Question: I've found various solutions to this issue but they don't seem to work. I have a query that returns a single result that has about 6 nested rows in it. The rough shape is:
'''
<ItemGroup>
<Item />
<Item />
<Item />
<Item />
</ItemGroup>
'''
with each Item having about 8 elements in it. I'm using FOR XML AUTO, TYPE to produce the XML. The query has a <URL> for its max return size in Seems sensible. Didn't work.
If I output to grid I get an error about an unclosed string:

My next attempt to fix was just to output the results to a file. I don't see any options for changing the amount of data (max) to return there, so I assume it's unlimited. However, dumping the result to a file resulted in the exact same problem: 1 row x 256 columns in the result text.
Can this be fixed? Is this a bug in SSMS 2014? The exact version is 12.0.2000.8. My next step will be to just send the result rows to a node.js script and manipulate the XML there instead.
: I ran the query through node and the shaping I was doing with 'FOR XML AUTO, TYPE' is clearly goofed up. The result doc was 35MB. But if I run the query without the shaping I get a 9 row result set. Still: I would not have been able to figure that out with SSMS, even when outputting directly to a file.
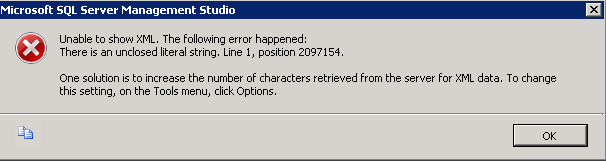
Answer: It's been a month and I didn't get much of a resolution to this. My real solution was to not use 'FOR XML AUTO, TYPE'. Not because it's broken, but because it's too easy to goof up and result in long cycles of cryptic debugging. Better to shape the XML by hand (in Node in my case) unless you really really need to understand how to shape XML in SQL. Read the comments above if you are curious why I went that way.